Question:
Dont Know what i am missing Please CHeck looking forward to your guideness
here is code
'''
html
<a href="#openModal"><button title="Register" class="bn1">Register</button></a>
<!--Starting of Modal Making-->
<div id="openModal" class="modalDialog">
<div>
<a href="#close" title="close" class="close">X</a>
<div id="modaltext">
<h2>Regisration Form</h2>
<p></p>
<p>Photopool provides you three packages .....You can Check Our packages <a href="packages.php">Here</a> as Well as You can Join us Free :)</p>
<p>Photopool welcomes You here :)</p>
</div>
</div>
''</div>
<!--Ending of Modal-->
'''
html of below div (join us )
'''
<div id="content">
<div id="textcontent" align="center">
<hgroup id="text">
<p class="line1" style="width:160px;height:28px;">Join Us!! </p><br/>
<p class="line2" style="width:24px;height:19px;"> on</p><br/>
<p class="line3" style="width:150px;height:30px;">Photopool</p>&nbsp;&nbsp;<p class="line31" align=right" style="width:50px;height:20px;">&nbsp;.com </p><br/>
<p class="line4" style="width:18px;height:30px;">U</p><p class="line41" style="width:69px;height:30px;">pload </p>&nbsp;
<p class="line5" style="width:20px;height:30px;">S</p><p class="line51" style="width:59px;height:30px;">hare </p>&nbsp;
<p class="line6" style="width:20px;height:30px;">D</p><p class="line61" style="width:116px;height:30px;">ownload</p><br/>
<p class="line7" style="width:170px;height:30px;">Photoshoots </p><br/>
<hr/>
<p class="line8" style="width:130px;height:20px;">Check</p><p class="line81" style="width:130px;height:33px;"><a href="*"> HERE</a></p><br/>
<p class="line9" style="width:200px;height:30px;">Our Exciting</p><br/>
<p class="line10" style="width:194px;height:43px;">Membership</p>
&nbsp;<p class="line11" style="width:80px;height:30px;">Plans</p>
</hgroup>
</div>
'''
CSS of Modal and its div
//
'''
.modalDialog {
position: fixed;
font-family: Arial, Helvetica, sans-serif;
top: 0;
right: 0;
bottom: 0;
left: 0;
background: rgba(0,0,0,1.9);
z-index: 99999;
-webkit-transition: opacity 400ms ease-in;
-moz-transition: opacity 400ms ease-in;
transition: opacity 400ms ease-in;
pointer-events: none;
}
.modalDialog:target {
opacity:1;
pointer-events: auto;
}
.modalDialog > div {
width: 400px;
position:relative;
margin: 10% auto;
padding: 5px 20px 13px 20px;
border-radius: 10px;
background: #000000;
background: -moz-linear-gradient(#FFFFFF, #999);
background: -webkit-linear-gradient(#fff, #999);
background: -o-linear-gradient(#fff, #999);
}
'''
css of below div (join us )
'''
#textcontent{
margin-top:1.5%;
float:right;
width: 39%;
height:62%;
margin-right:4%;
transform:rotate(-1deg);
-ms-transform:rotate(-1deg); /* IE 9 */
-webkit-transform:rotate(-1deg); /* Safari and Chrome */
}
#text{
padding-left:24px;
padding-right:27px;
margin-right:5%;
background-color:/*#EED2EE*/#000000;
margin-top: 1.4%;
background:rgba(0, 0, 0, 0.5);
width:75%;
height:95%;
border-radius:10px;
box-shadow: 0 0 1em 0em #ccc;
}
'''
i just want to make this registration form prominant ..SOS !!!
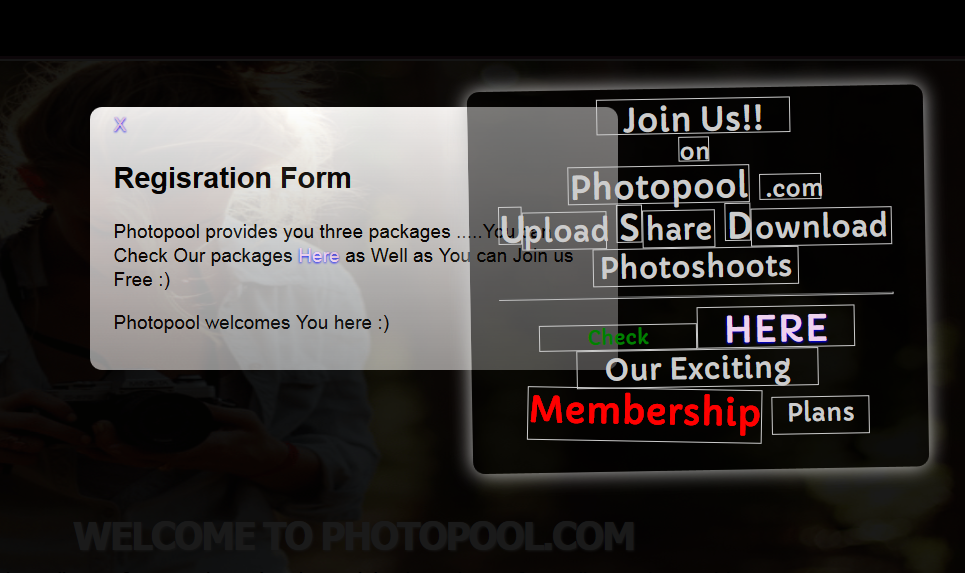
Answer: the problem was the z-index ..
Here I've modify a CSS little bit. just remove the 'z-index:99999' and give the 'z-index' property to div child of div which id is "openModal"
Here is <URL>!
I hope this is you are looking for.